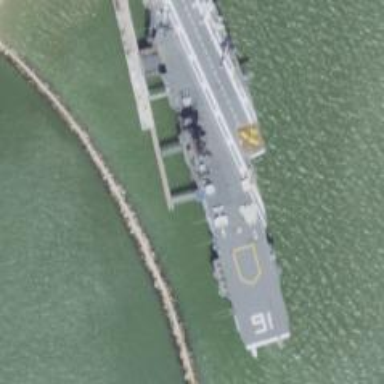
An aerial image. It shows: Man-made pier.